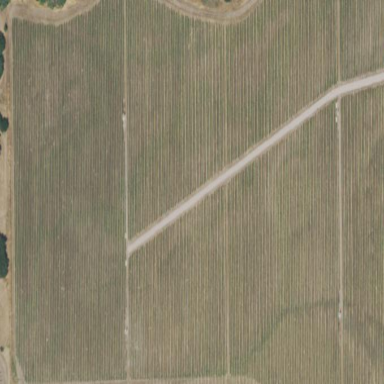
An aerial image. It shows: Vineyard with grape crops.